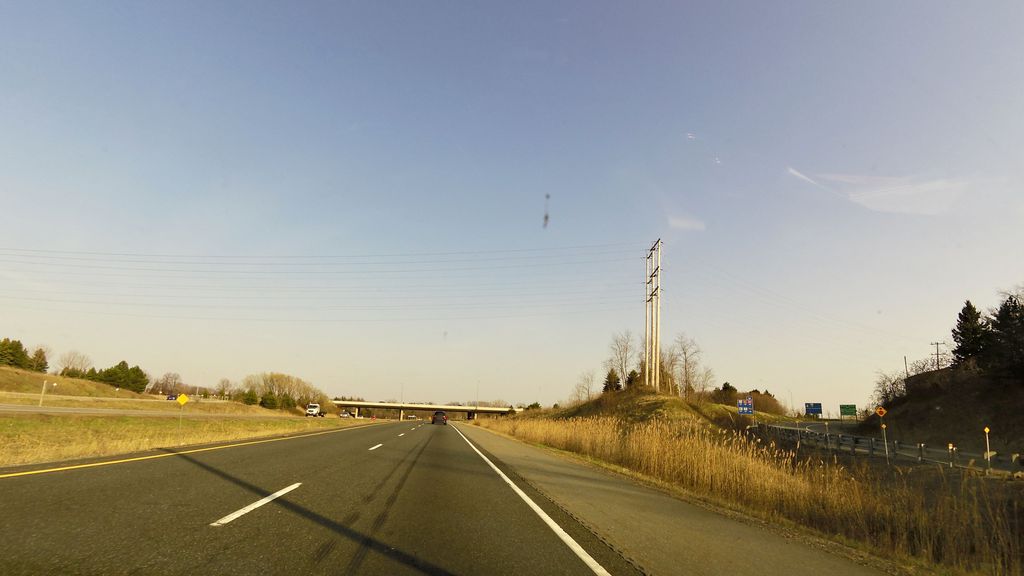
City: hamilton